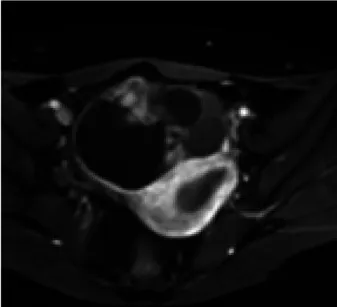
(A-D) Pelvis MR images. And contrast enhanced T1-weighted images demonstrated hyperenhancement within the solid component of the mass.
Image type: radiology (mri)